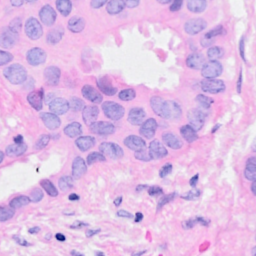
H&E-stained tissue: Breast